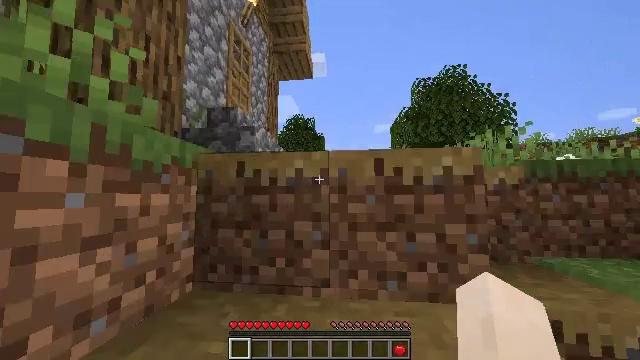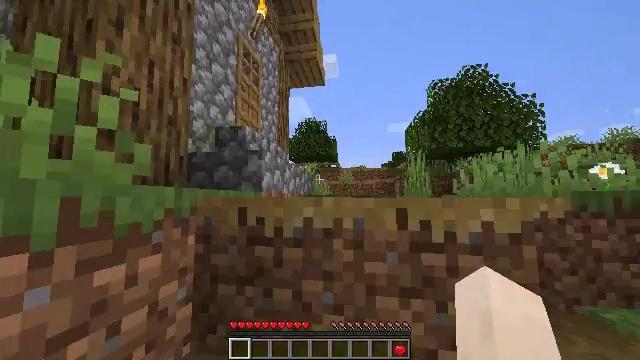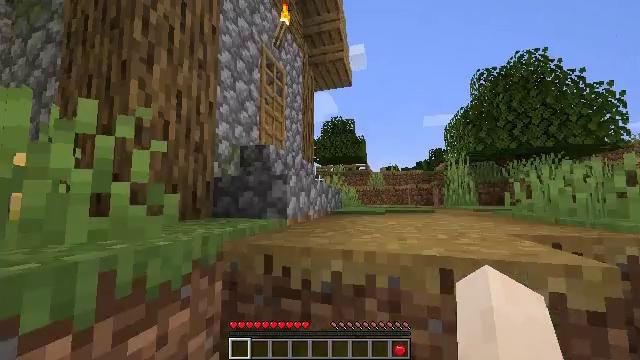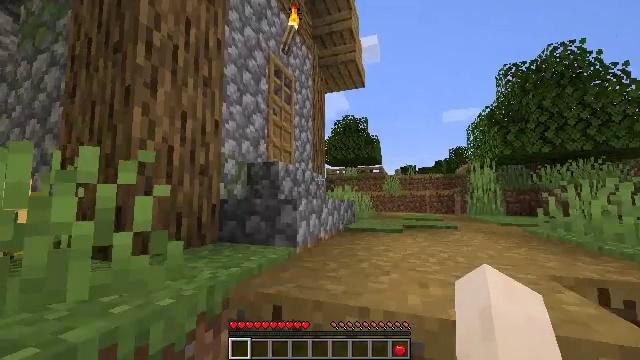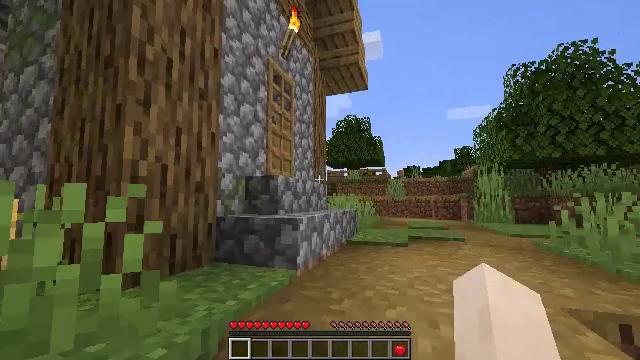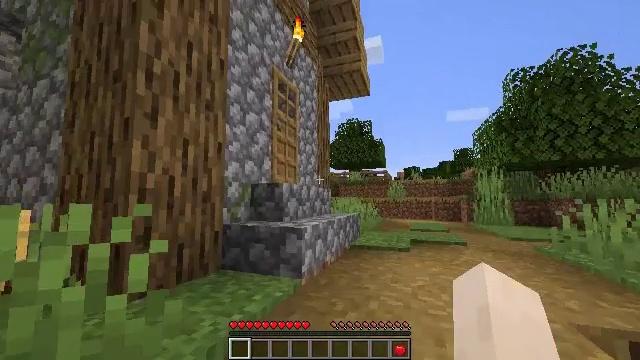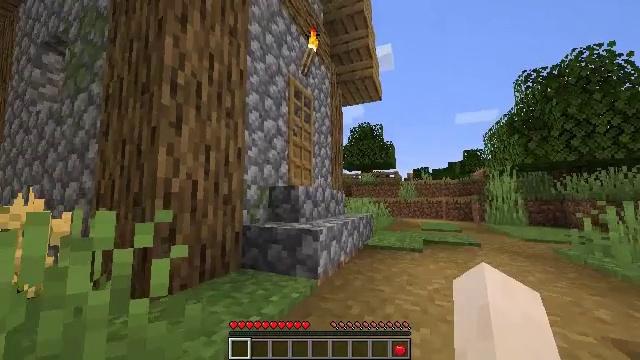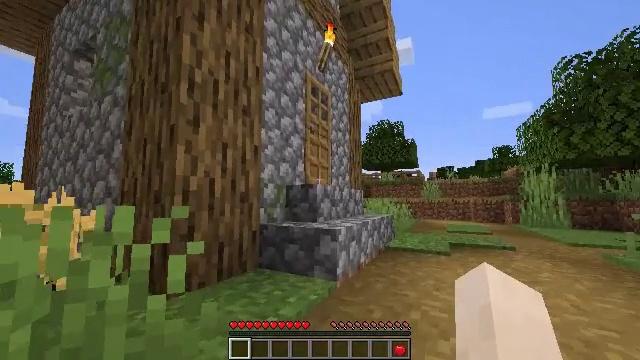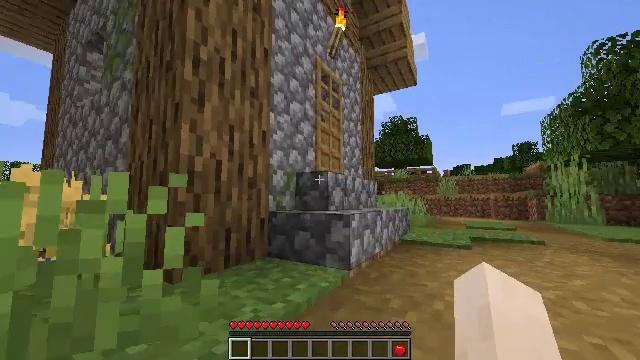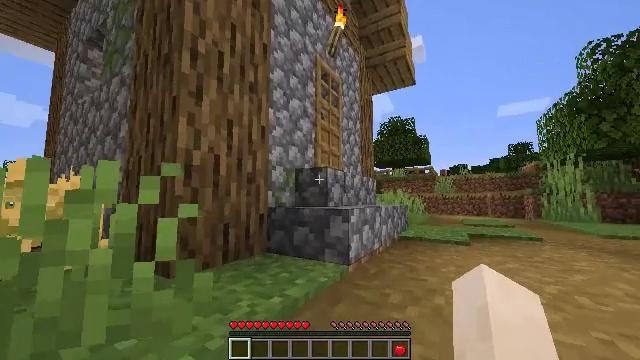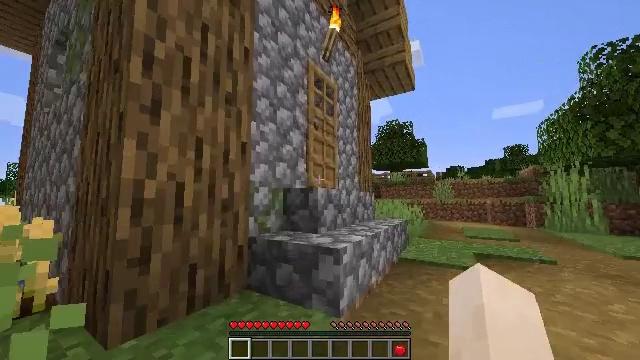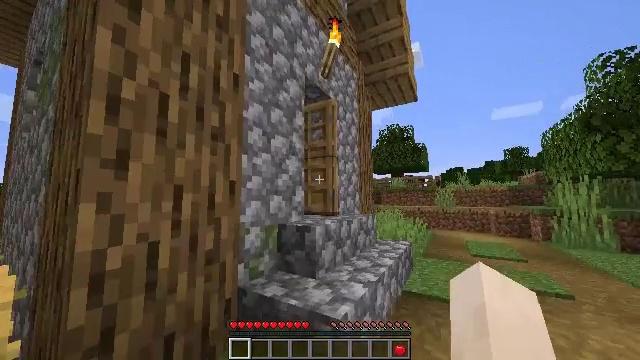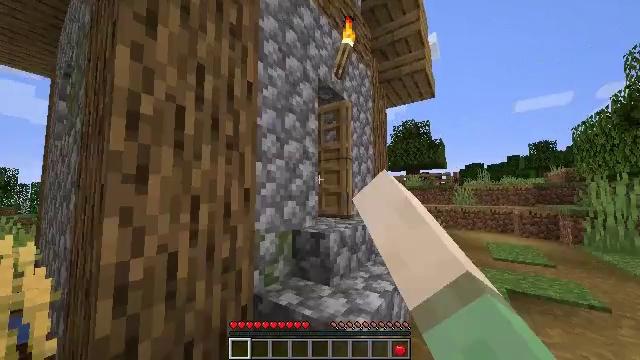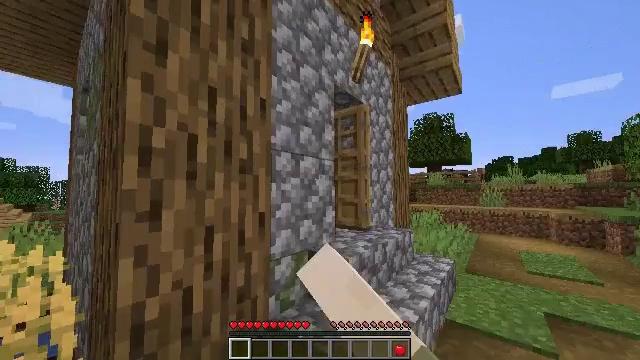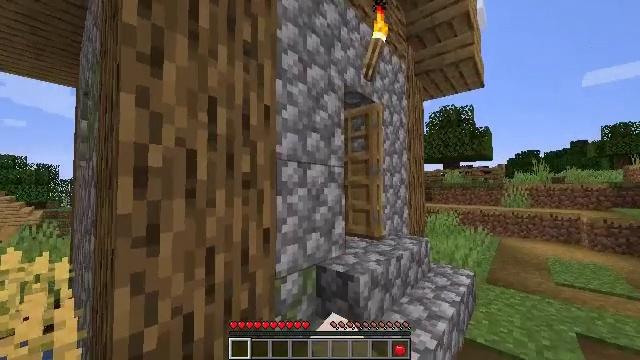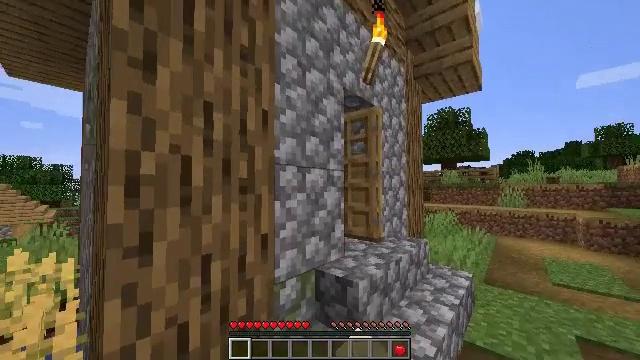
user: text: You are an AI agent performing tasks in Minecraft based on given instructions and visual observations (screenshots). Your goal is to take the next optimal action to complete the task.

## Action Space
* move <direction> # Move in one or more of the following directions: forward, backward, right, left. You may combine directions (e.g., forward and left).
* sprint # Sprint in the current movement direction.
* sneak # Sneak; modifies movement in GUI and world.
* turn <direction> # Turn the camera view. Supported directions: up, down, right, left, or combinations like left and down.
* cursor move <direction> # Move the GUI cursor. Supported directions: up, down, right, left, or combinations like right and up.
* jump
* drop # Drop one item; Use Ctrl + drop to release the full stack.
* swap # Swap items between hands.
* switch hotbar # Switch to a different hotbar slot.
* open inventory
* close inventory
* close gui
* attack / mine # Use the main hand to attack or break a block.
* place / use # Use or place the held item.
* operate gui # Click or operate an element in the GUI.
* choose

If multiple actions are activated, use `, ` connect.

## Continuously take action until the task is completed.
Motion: motion action
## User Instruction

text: Reclaim the furnace for later use.
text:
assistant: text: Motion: move forward, sprint, turn left, jump
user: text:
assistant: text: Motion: move forward, sprint, turn left, jump
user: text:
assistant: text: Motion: move forward, sprint, turn left, jump
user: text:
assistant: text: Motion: move forward, sprint, jump
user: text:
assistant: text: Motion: move forward, sprint, jump
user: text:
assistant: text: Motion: move forward, sprint, turn left
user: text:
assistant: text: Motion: move forward, sprint, turn left
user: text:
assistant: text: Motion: move forward, sprint, turn left
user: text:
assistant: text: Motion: move forward and move right, sprint, jump
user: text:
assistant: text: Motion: move forward and move right, sprint, jump
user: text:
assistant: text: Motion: move forward and move right, sprint, use / place, jump
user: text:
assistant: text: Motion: move forward and move right, sprint, turn left, use / place, jump
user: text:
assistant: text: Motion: move forward and move right, sprint, turn left and down, use / place, jump
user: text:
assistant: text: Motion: move forward and move right, sprint, turn left and down, use / place
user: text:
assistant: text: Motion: move forward and move right, sprint
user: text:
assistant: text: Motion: move forward and move right, sprint, turn left
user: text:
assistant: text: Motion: move forward and move right, turn left and down, use / place
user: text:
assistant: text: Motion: move forward and move right, turn left, use / place
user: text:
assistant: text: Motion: move forward and move right, turn left and down, use / place
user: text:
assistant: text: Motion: move forward and move right, turn left and down
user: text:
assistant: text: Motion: move forward and move right
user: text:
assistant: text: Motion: move forward and move right
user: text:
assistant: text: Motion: move forward and move right, turn left and down
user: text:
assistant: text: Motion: move forward and move right, turn left and down
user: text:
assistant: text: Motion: move forward and move right, turn left and down
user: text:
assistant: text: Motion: move forward and move right, turn left and down
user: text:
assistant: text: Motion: move forward and move right, turn left and down
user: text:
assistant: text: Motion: turn left and down
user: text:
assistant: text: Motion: turn left and down
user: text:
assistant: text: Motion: move left, turn left